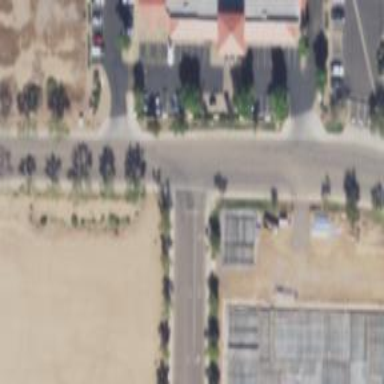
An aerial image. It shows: Solid stop line on the road.